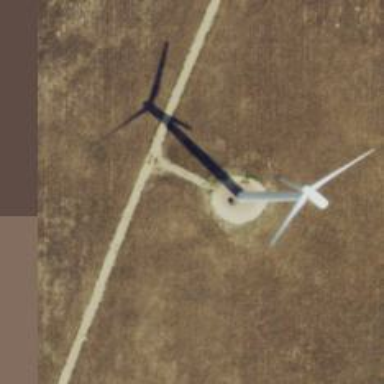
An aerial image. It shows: Wind power generator employing wind turbines.